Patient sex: M
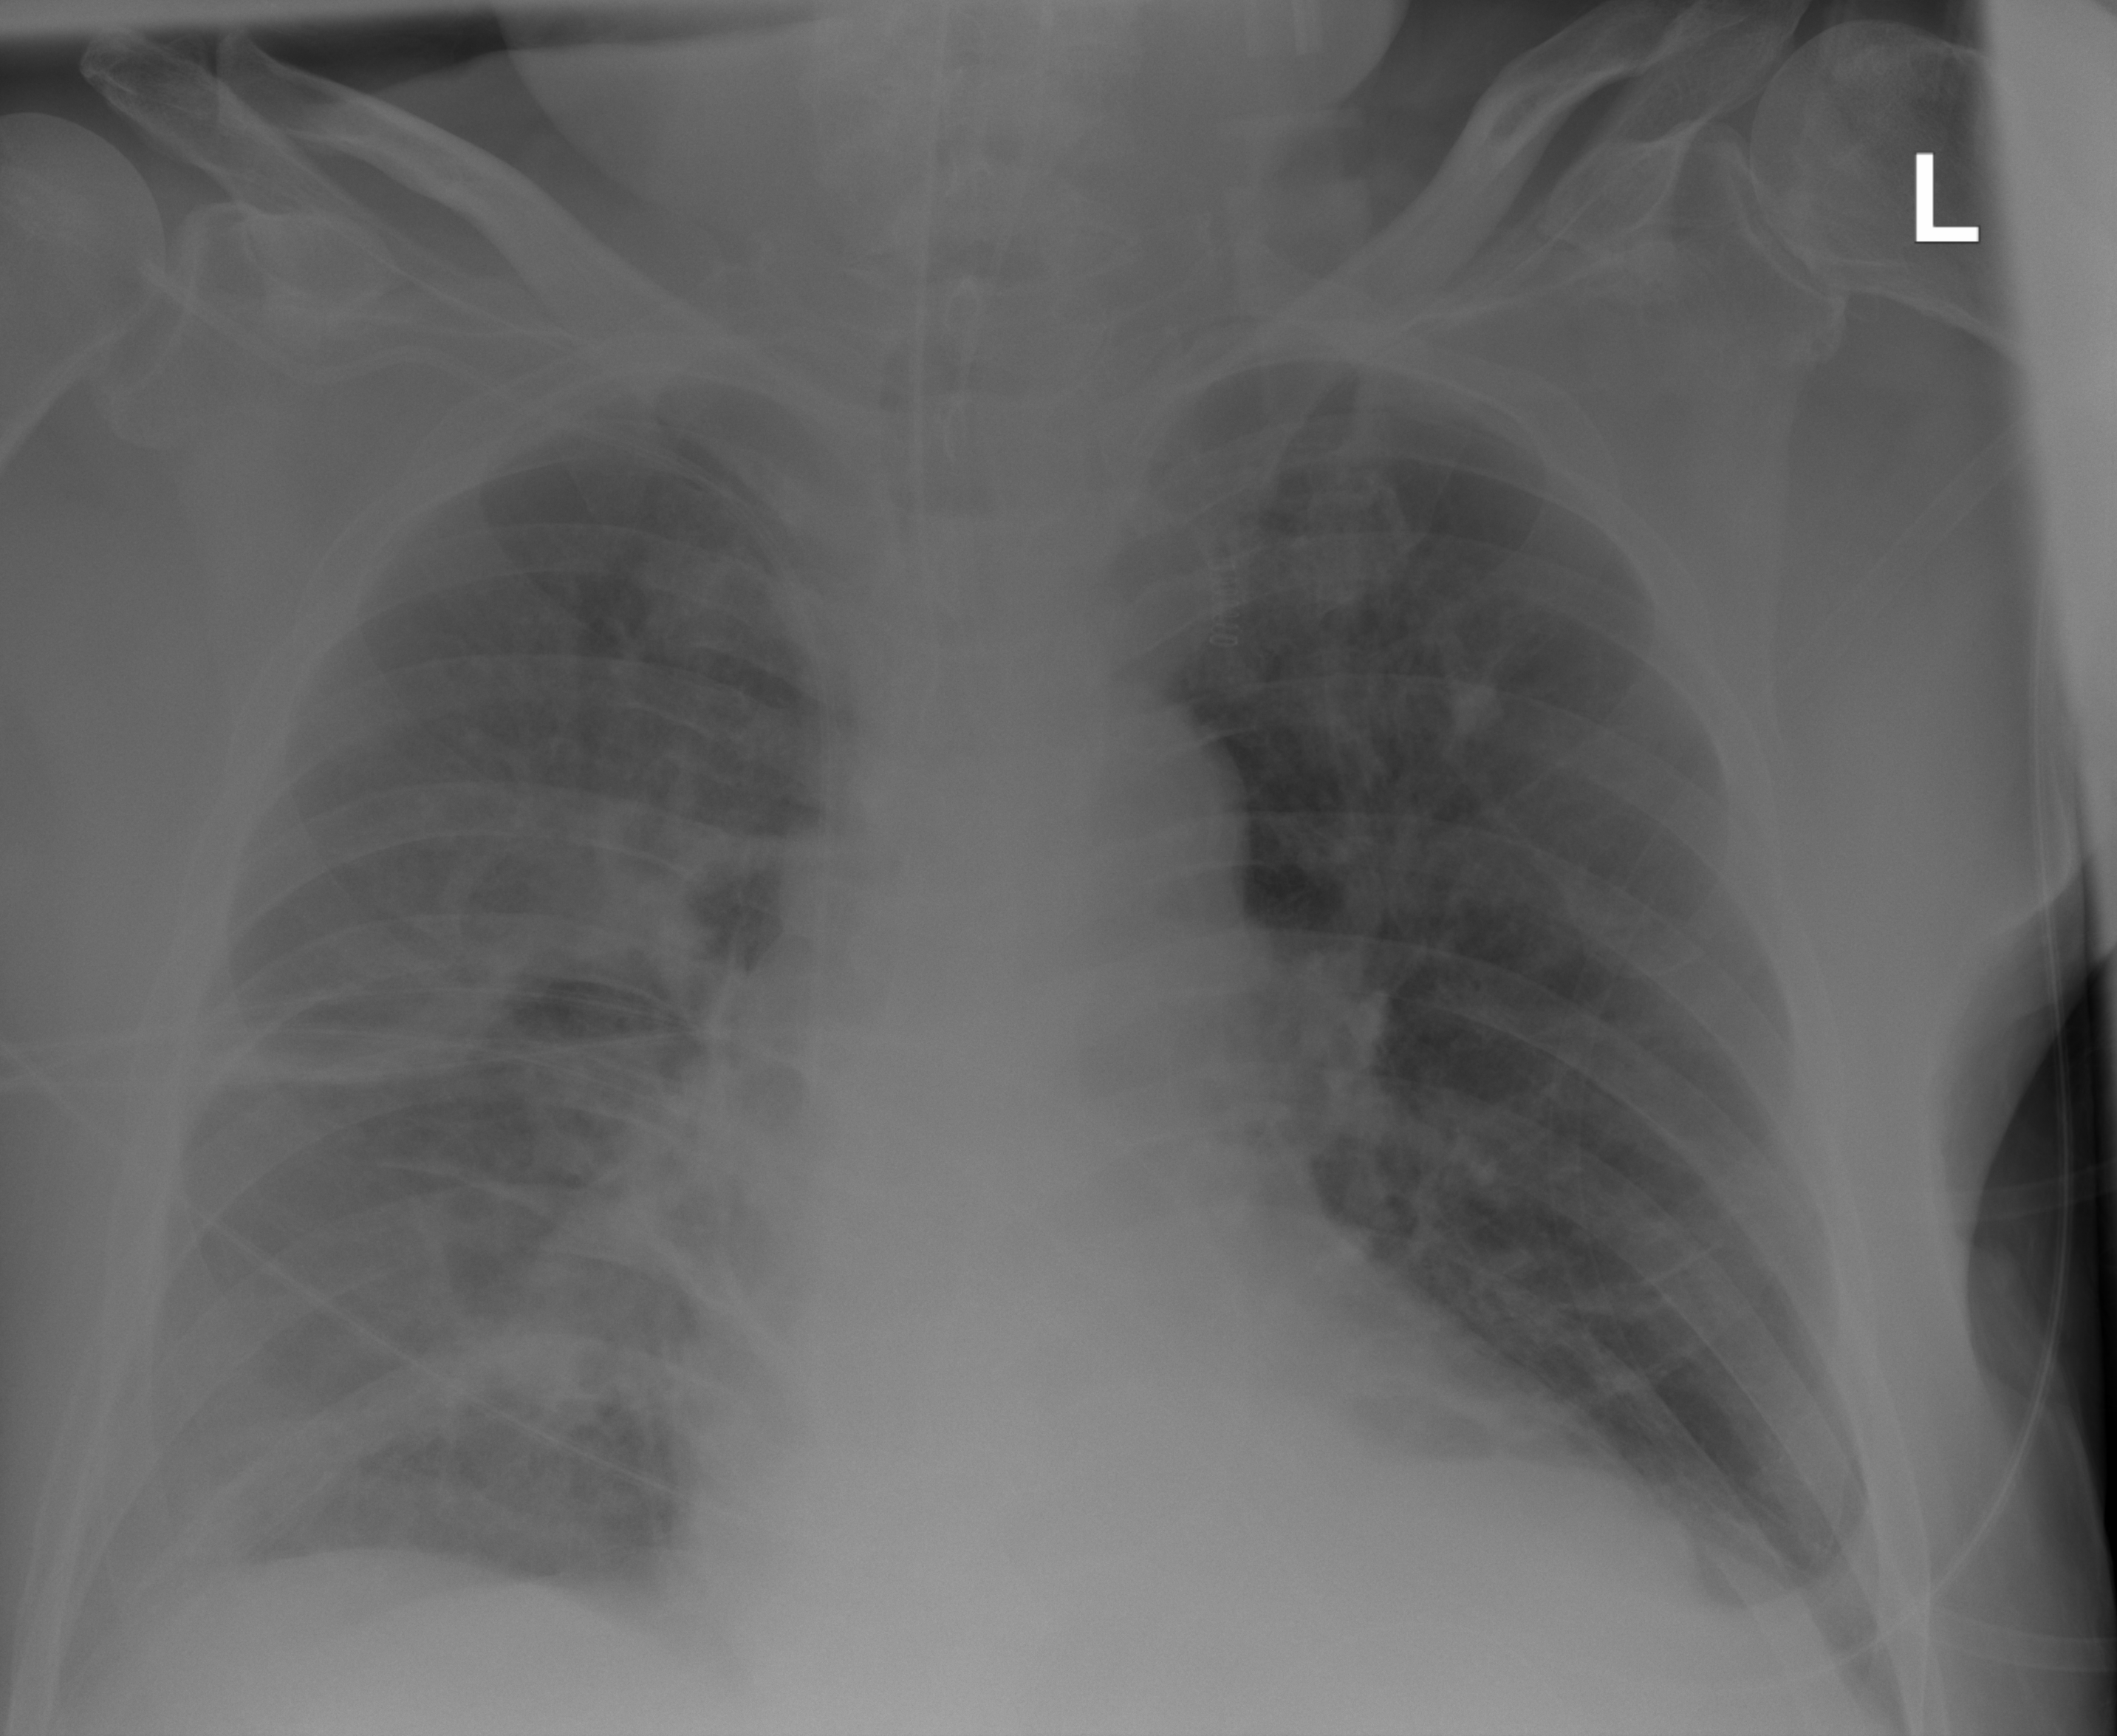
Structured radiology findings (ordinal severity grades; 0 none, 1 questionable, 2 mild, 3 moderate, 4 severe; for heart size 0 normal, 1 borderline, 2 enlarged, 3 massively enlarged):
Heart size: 2
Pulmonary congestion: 2
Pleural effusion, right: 1
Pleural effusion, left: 0
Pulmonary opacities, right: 2
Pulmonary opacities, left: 0
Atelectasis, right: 2
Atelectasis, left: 2